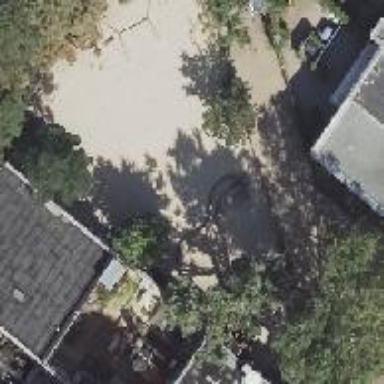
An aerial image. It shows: Playground with water feature.